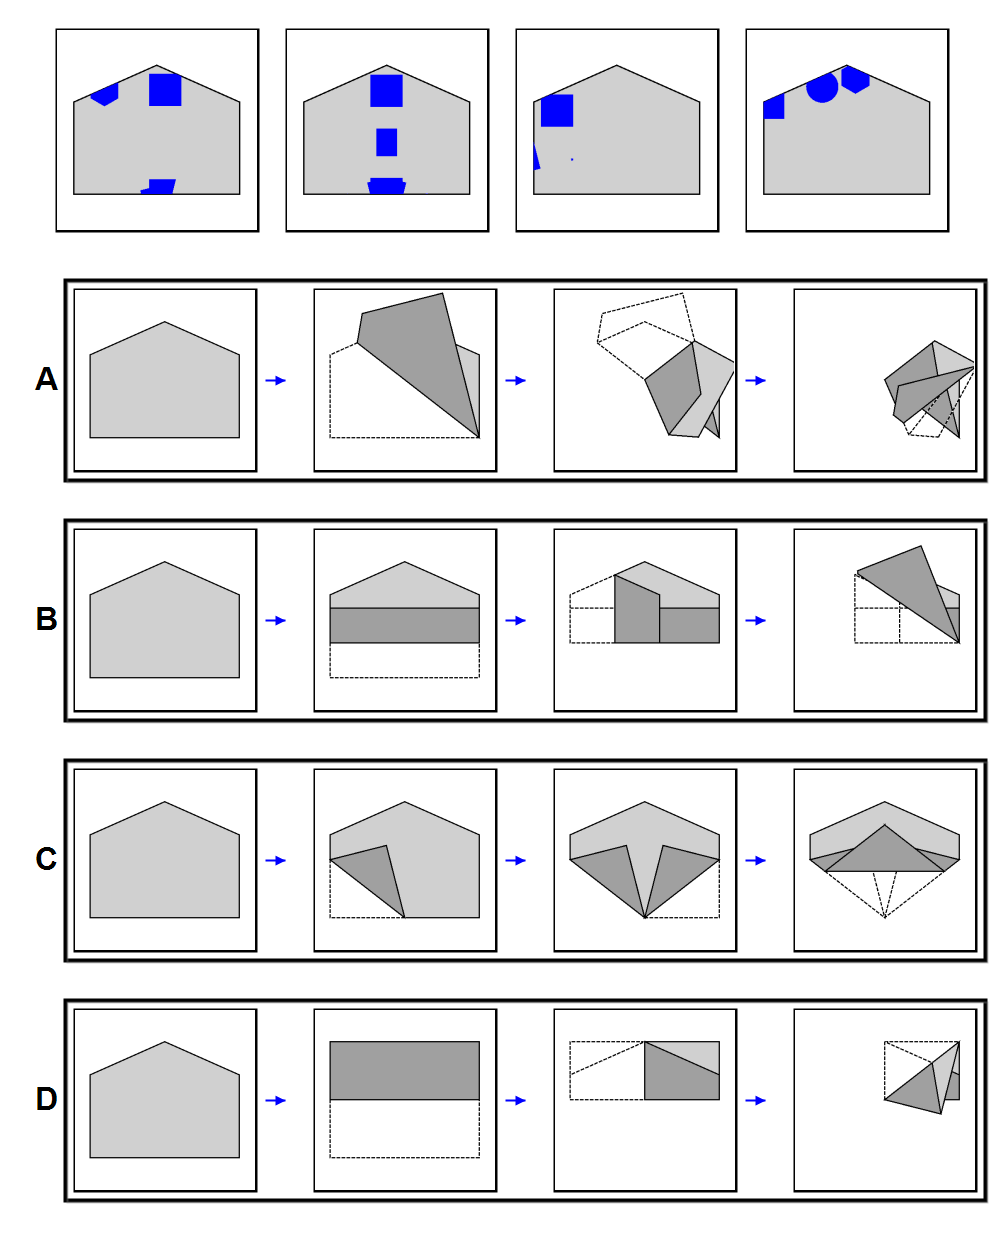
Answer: C